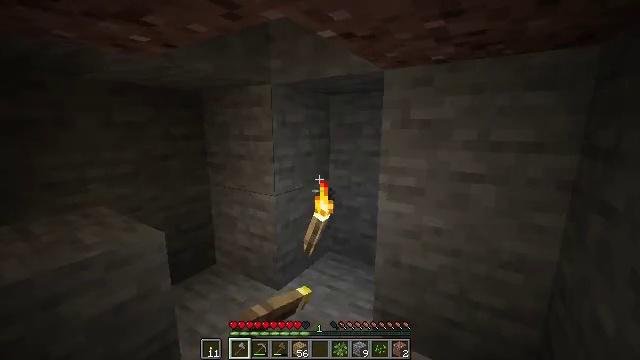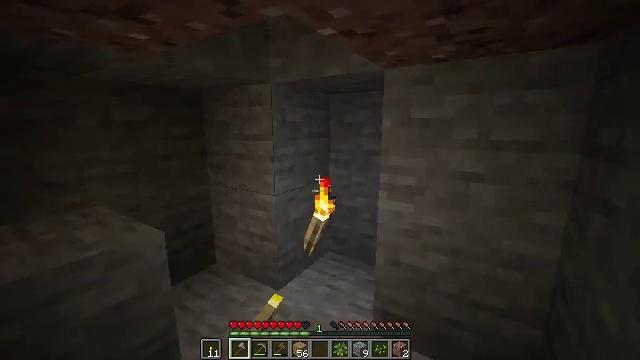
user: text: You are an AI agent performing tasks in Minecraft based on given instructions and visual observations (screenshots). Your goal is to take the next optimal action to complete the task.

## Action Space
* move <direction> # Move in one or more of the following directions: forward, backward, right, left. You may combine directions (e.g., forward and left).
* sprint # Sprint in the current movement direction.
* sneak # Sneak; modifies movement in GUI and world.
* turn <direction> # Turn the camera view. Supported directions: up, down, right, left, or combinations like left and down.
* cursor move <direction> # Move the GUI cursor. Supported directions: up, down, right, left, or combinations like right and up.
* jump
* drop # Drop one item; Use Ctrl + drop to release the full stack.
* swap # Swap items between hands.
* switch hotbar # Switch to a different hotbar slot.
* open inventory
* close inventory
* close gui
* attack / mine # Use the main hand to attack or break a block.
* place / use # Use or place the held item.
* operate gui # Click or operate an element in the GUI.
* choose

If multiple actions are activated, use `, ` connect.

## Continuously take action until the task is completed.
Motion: motion action
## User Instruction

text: Combine sticks and coal in the crafting table to make a torch.
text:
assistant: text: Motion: no_op
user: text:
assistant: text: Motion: no_op